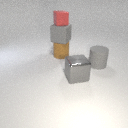
large gray rubber cylinder to the right of large brown rubber cylinder